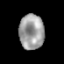
Tissue: prostate
Cell type: T cells
Senescence score: 0.3068
Nuclear area (px): 859
Mean DAPI intensity: 157.705